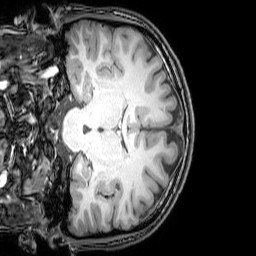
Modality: T1w
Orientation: coronal
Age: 21
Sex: male
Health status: healthy
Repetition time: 0.081 s
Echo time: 0.037 s